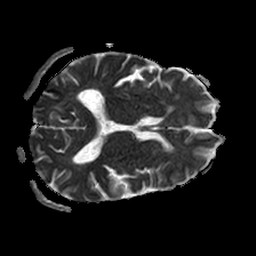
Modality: ADC
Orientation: axial
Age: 74
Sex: male
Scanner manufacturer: philips
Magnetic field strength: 1.5 T
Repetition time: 3.403 s
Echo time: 0.06922 s